Field crop: maize
Growth stage: 2
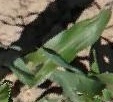
Species: maize